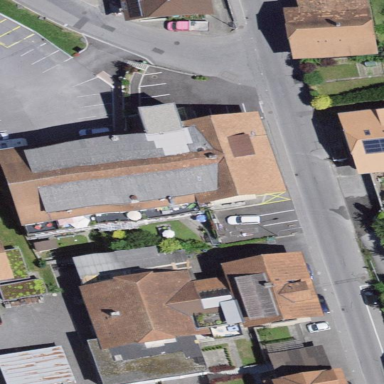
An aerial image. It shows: Commercial building.